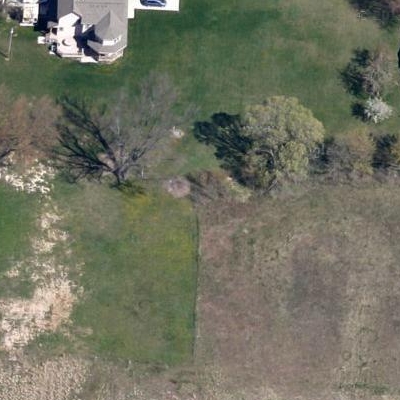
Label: Grass